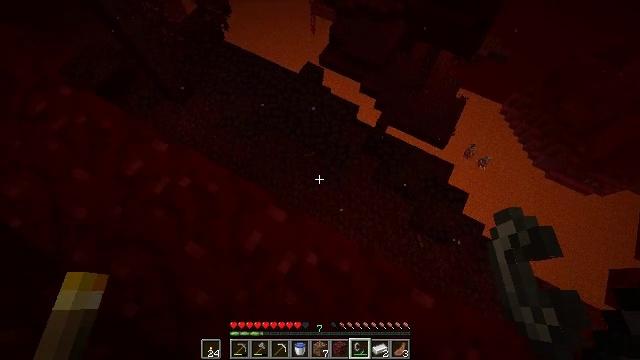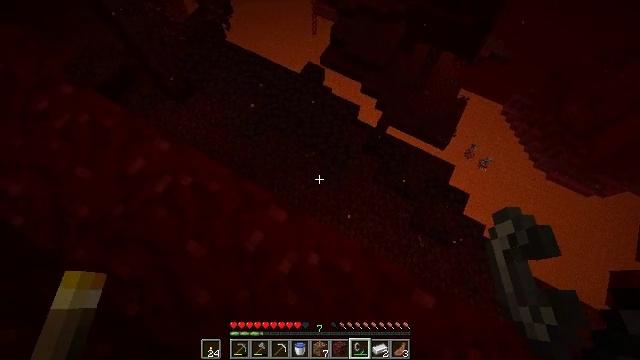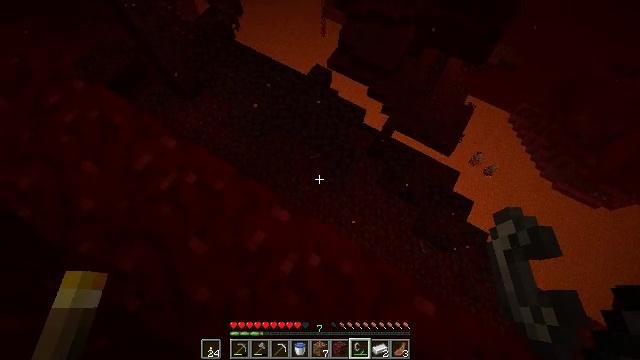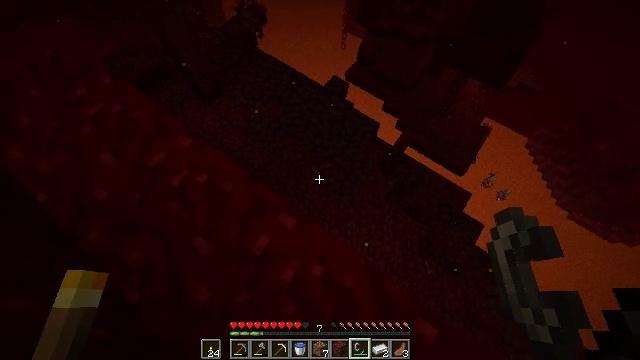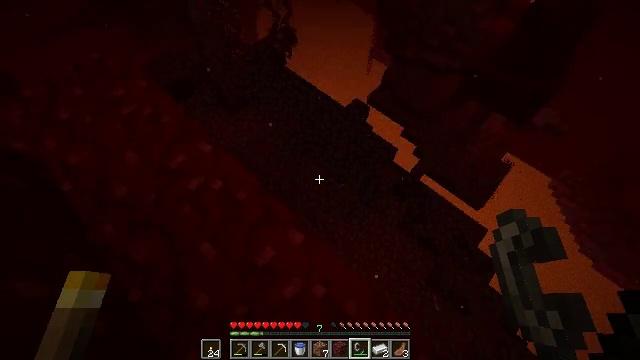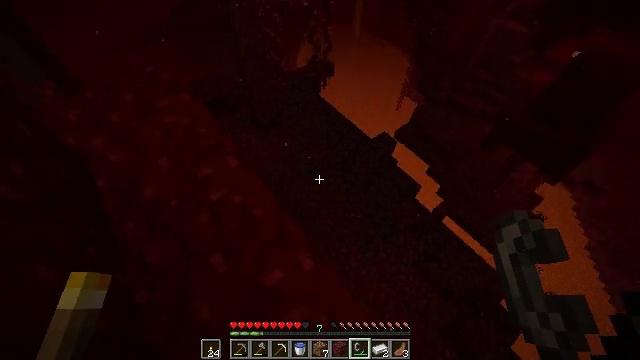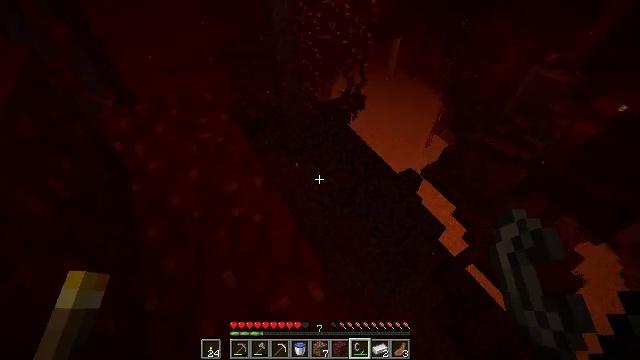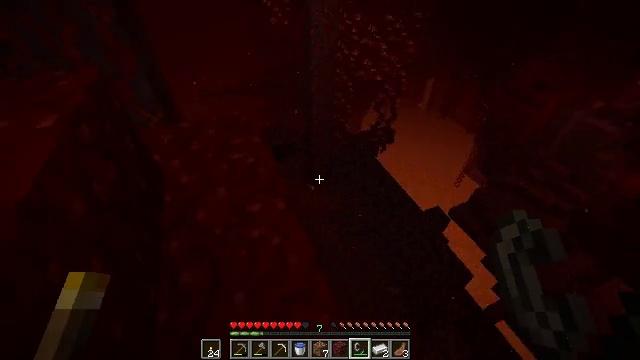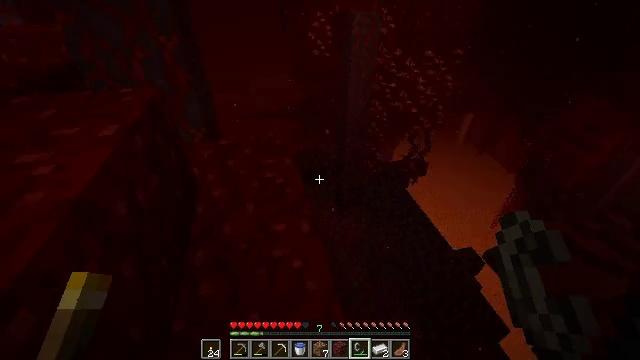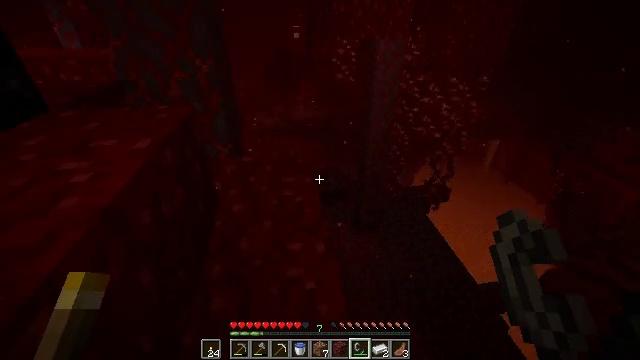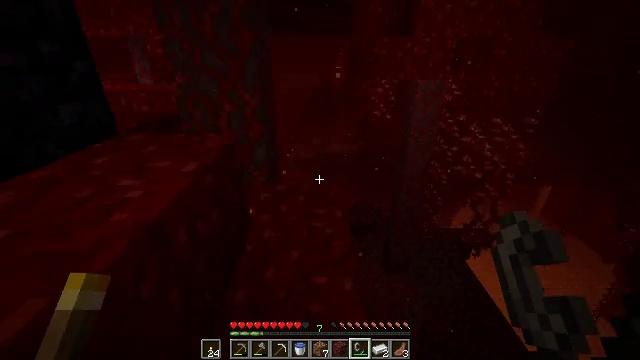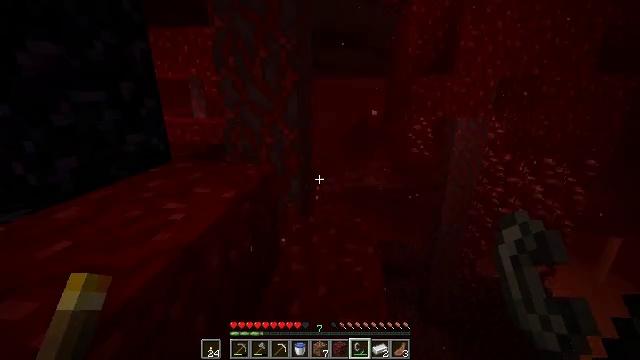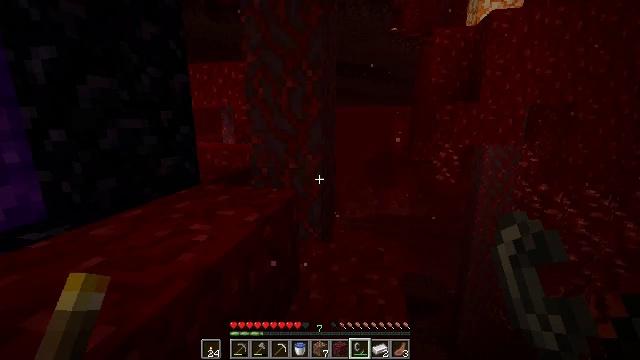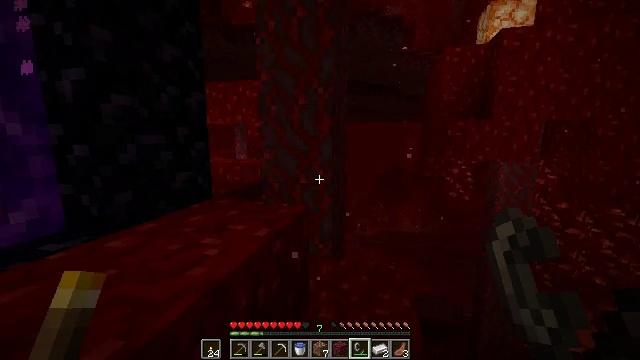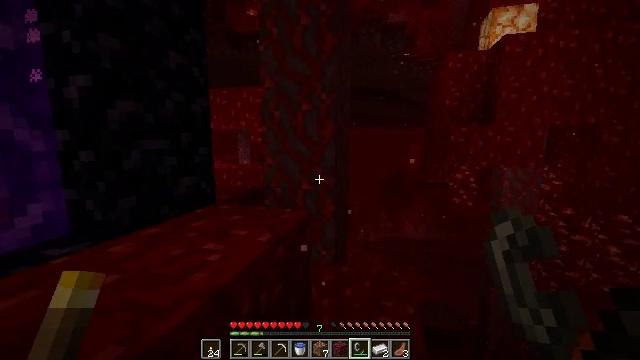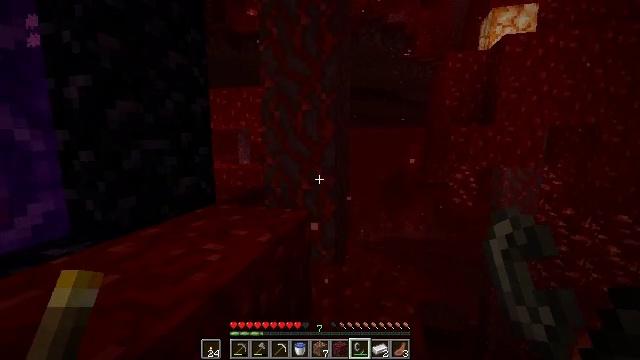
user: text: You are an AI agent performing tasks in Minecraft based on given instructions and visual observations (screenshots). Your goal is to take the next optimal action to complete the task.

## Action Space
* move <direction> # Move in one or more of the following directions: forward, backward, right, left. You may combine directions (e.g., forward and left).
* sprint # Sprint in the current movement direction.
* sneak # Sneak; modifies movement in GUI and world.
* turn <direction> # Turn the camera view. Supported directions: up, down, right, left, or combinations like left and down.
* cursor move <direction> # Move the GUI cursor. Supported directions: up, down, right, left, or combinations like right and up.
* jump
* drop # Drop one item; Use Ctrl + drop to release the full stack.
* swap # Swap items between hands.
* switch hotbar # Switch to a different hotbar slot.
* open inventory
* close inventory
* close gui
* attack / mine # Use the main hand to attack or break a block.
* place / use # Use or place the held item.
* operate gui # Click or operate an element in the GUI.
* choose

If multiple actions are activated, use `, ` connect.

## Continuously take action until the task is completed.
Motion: motion action
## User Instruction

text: Gather crimson stem from a crimson forest.
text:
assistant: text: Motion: no_op
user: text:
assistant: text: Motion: turn left
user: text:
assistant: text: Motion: turn left and up
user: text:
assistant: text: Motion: turn left and up
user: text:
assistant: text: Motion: turn left and up
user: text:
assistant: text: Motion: turn left and up
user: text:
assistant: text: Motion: turn left and up
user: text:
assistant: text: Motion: turn left and up
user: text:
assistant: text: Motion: turn left and up
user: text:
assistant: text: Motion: turn left and up
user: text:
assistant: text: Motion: turn left and up
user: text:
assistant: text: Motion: turn left and up
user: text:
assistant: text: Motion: turn left and up
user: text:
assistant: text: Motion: turn up
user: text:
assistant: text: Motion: no_op
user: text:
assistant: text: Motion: no_op
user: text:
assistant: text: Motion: no_op
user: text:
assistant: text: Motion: no_op
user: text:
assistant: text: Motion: turn up
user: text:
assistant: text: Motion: turn left and up
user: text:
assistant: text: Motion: no_op
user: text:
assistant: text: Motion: no_op
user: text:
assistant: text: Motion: move forward
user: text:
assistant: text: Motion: move forward
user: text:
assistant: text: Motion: move forward
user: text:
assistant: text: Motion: no_op
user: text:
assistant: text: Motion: no_op
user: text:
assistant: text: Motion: turn left
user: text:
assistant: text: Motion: move forward, turn left and down
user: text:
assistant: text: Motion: move forward, turn left and down